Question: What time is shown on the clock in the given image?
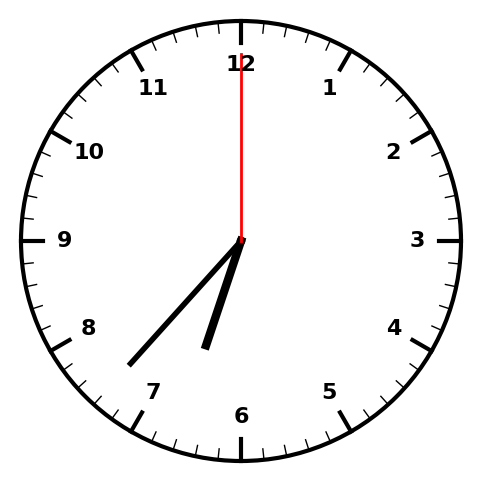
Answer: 06:37:00